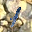
Label: 1